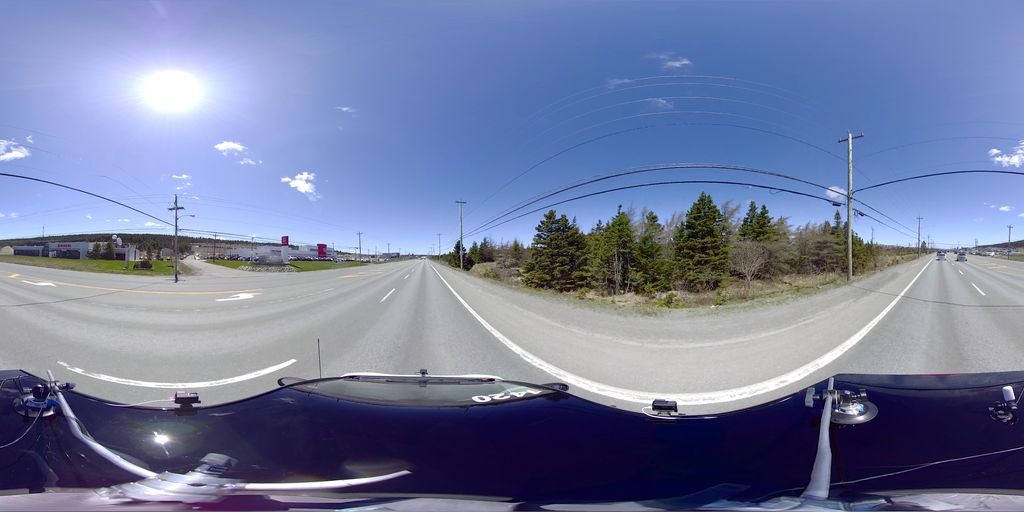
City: st_johns